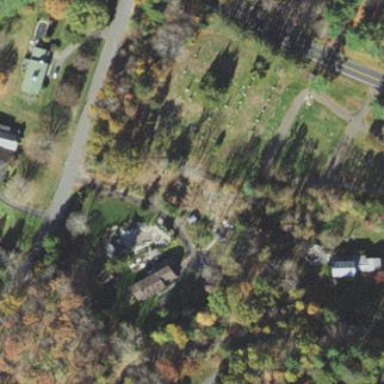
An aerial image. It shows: Cemetery area categorized as cemetery.